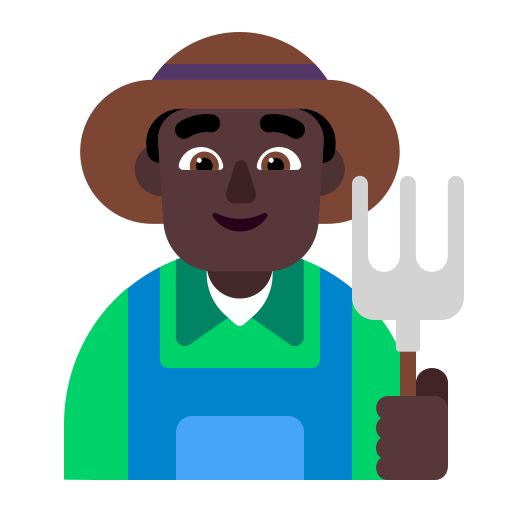
man farmer flat dark